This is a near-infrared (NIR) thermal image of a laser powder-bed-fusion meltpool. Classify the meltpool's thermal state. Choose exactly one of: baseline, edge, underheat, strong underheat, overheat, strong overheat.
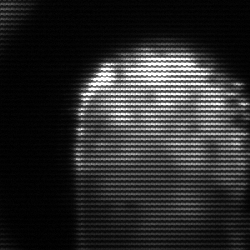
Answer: baseline